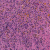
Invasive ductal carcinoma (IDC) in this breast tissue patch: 0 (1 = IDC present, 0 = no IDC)